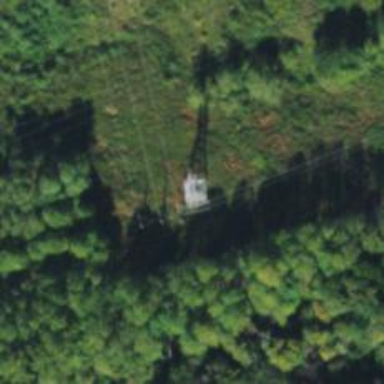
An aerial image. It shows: Lattice structure tower used for power distribution.